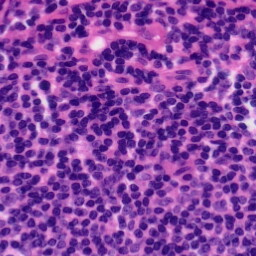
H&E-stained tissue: Tonsil